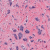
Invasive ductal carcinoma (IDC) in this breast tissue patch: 1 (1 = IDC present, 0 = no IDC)